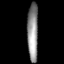
Tissue: lung
Cell type: Epithelial cells
Senescence score: 0.1627
Nuclear area (px): 619
Mean DAPI intensity: 143.346